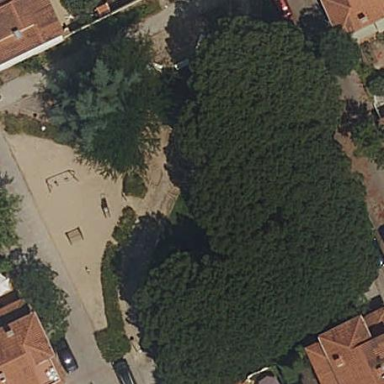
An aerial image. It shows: Park.